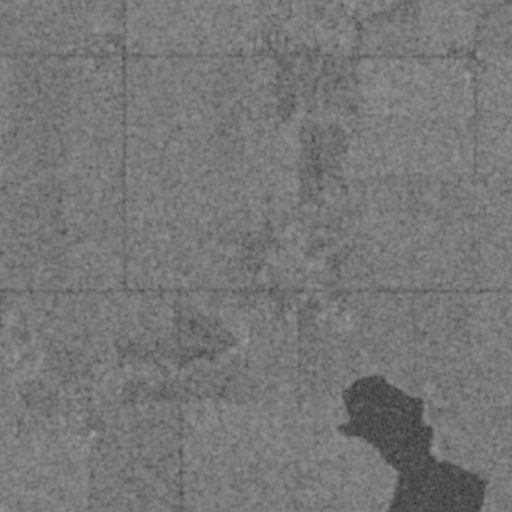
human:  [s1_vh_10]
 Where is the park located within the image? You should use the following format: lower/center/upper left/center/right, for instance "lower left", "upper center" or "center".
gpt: The park is located in the upper right of the image.
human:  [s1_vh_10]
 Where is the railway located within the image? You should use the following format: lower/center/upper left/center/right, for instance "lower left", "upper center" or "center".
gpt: The railway is located in the upper right of the image.
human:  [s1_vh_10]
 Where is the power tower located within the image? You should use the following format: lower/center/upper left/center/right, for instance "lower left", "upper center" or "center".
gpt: There is no power tower in the image.

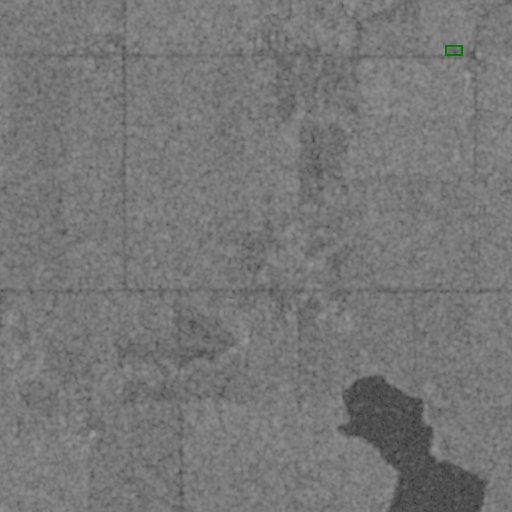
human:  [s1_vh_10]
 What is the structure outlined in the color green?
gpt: The structure outlined in green is a park.
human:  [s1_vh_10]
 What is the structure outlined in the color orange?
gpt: There is no orange outline.